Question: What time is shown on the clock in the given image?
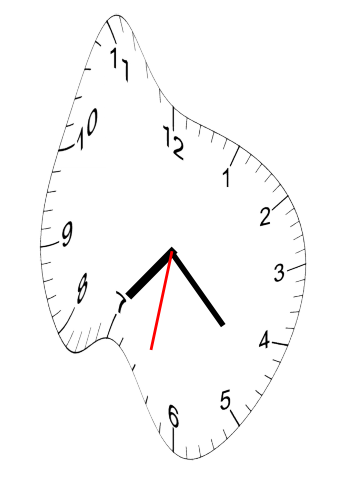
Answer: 07:22:32